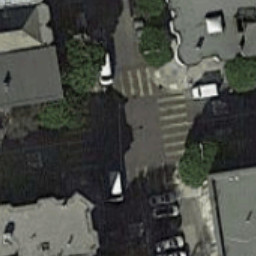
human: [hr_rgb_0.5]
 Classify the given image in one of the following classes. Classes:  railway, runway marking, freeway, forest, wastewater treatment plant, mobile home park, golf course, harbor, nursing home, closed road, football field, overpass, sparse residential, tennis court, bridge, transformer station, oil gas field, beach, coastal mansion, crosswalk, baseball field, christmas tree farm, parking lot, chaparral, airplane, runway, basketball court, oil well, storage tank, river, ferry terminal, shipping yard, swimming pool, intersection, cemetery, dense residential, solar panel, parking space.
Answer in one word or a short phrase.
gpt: crosswalk